Interaction volume radius: 10 \u00c5
Interaction volume height: 50 \u00c5
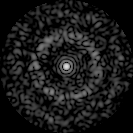
Disorder parameter: 0.844